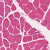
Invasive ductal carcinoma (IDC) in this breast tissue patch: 0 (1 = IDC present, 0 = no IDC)